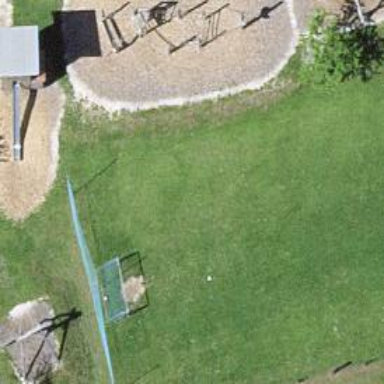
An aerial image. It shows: Playground area for leisure land.